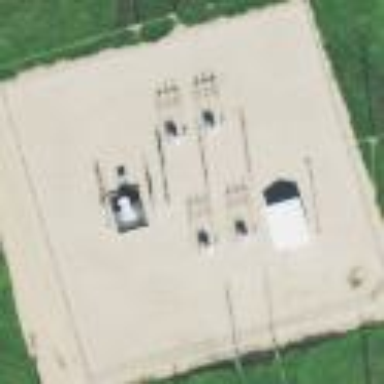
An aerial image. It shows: Power substation.